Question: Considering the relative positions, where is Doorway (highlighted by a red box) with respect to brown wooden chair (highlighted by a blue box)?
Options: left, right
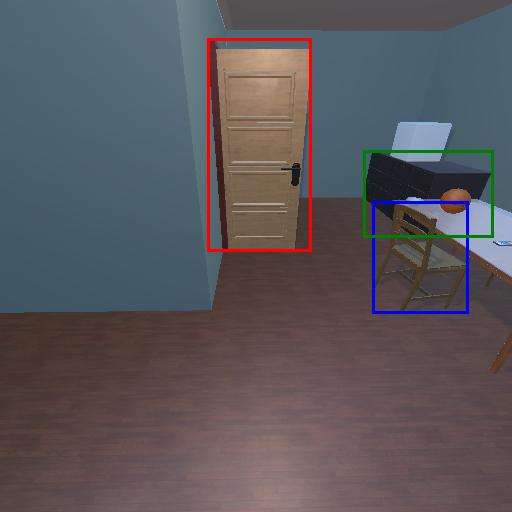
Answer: left